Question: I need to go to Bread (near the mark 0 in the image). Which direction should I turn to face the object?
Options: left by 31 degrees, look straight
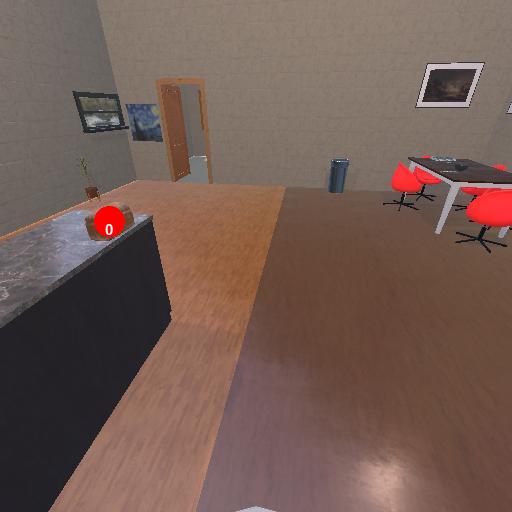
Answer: left by 31 degrees